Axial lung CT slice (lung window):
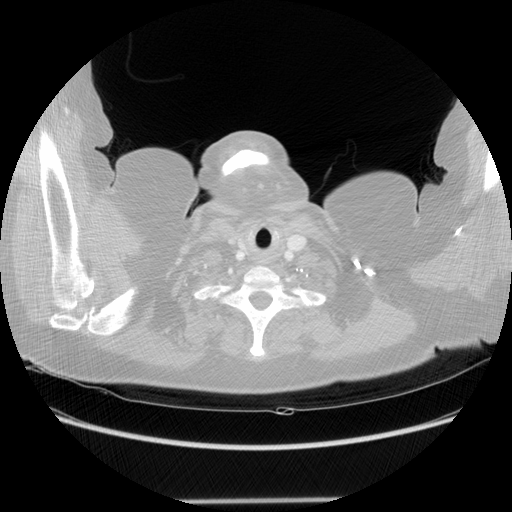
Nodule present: no